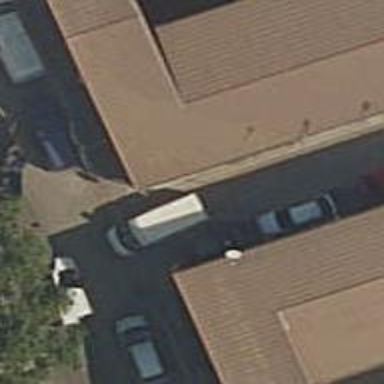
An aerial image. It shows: Living street.